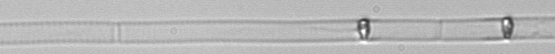
Label: Dactyliosolen_blavyanus